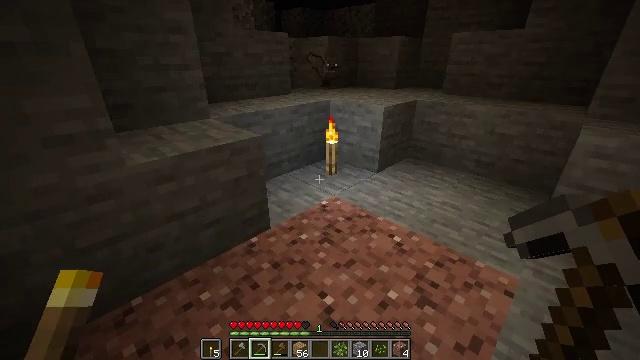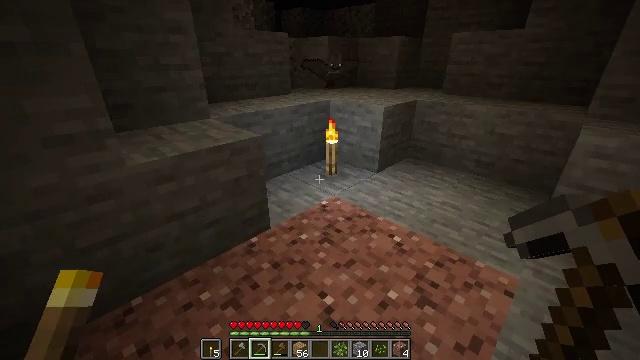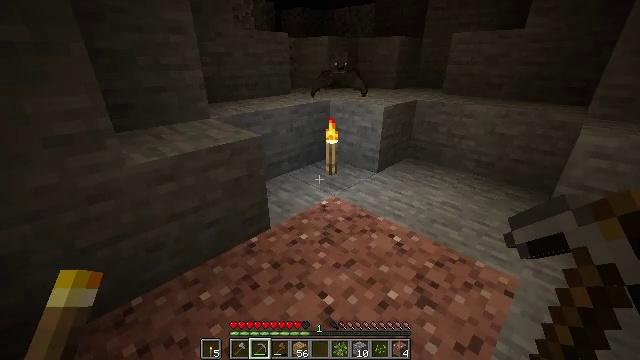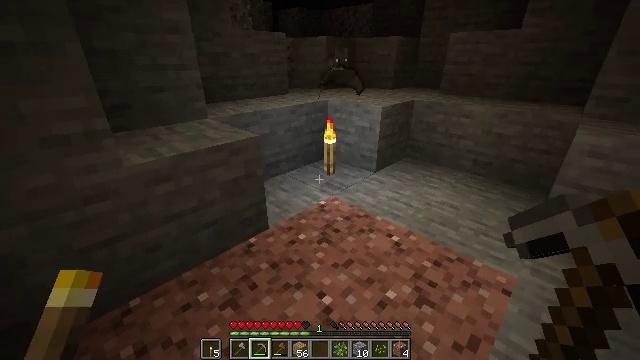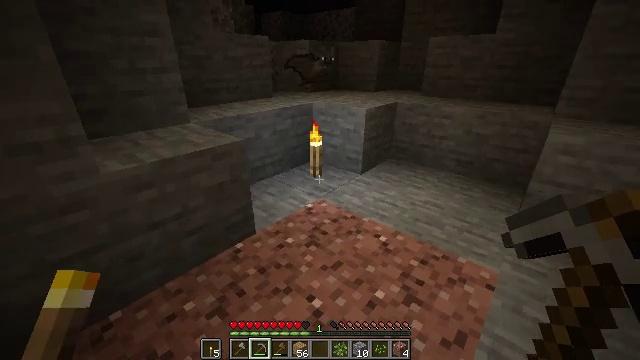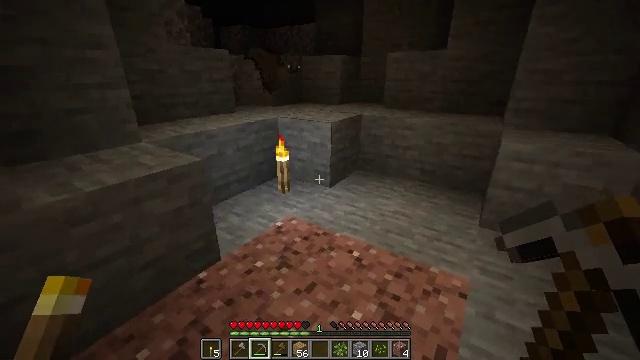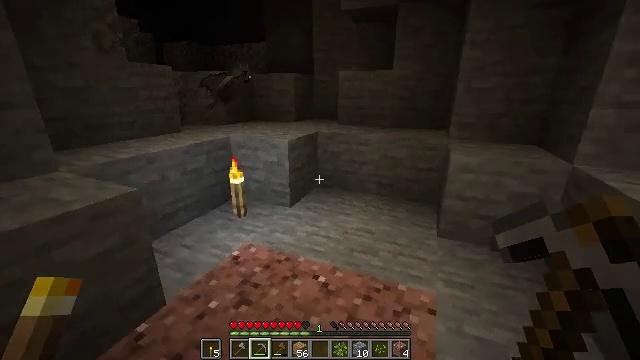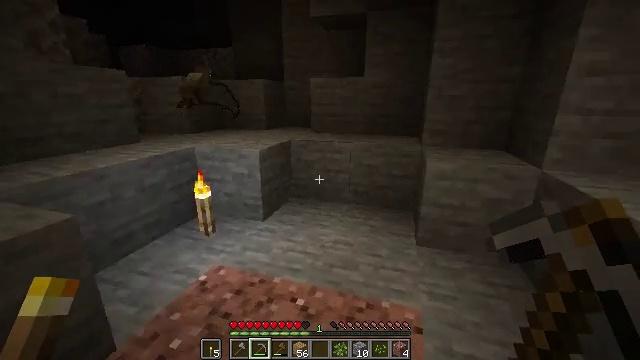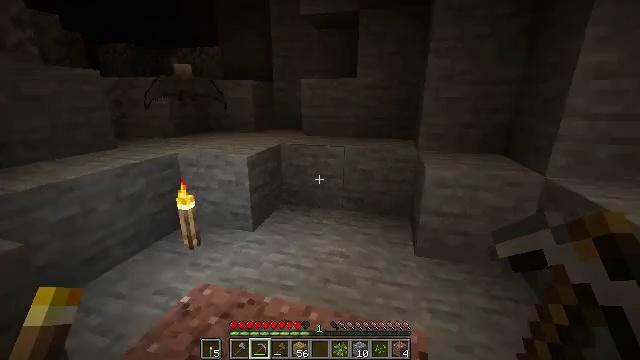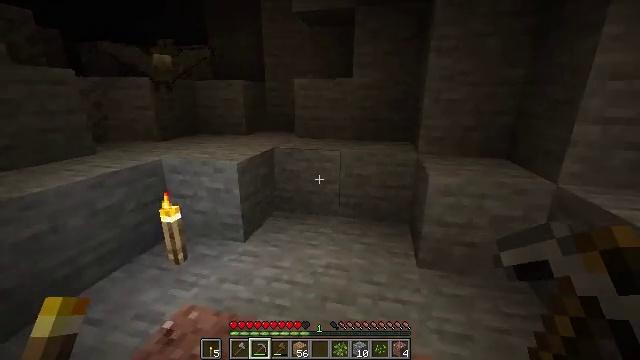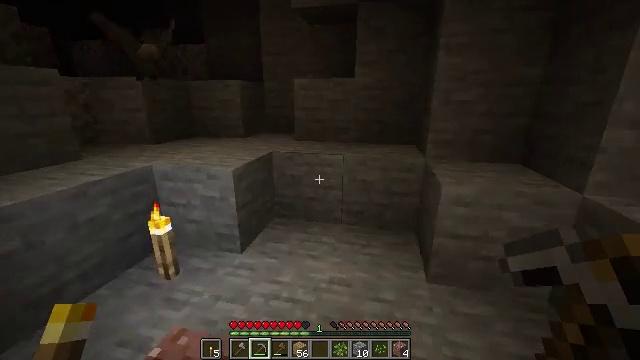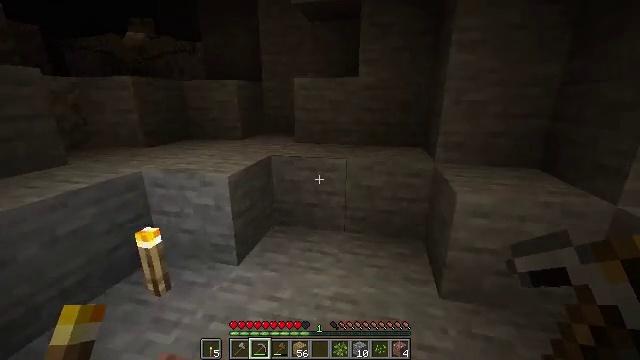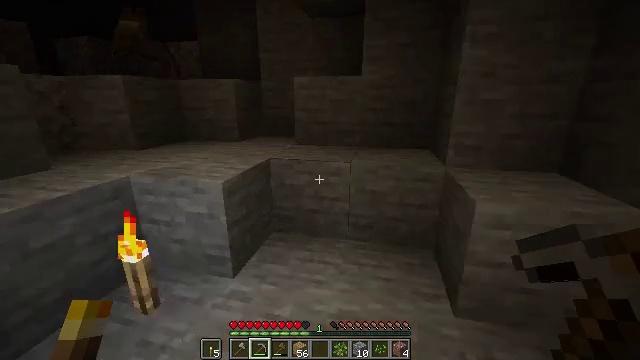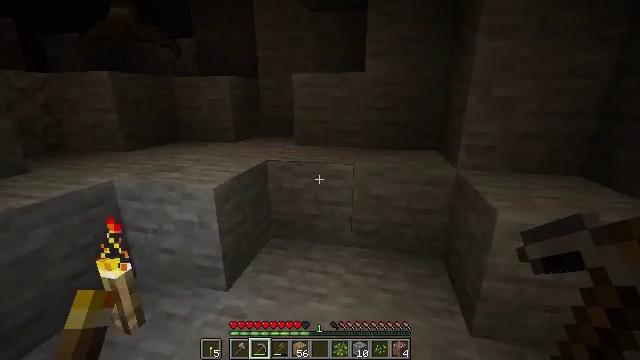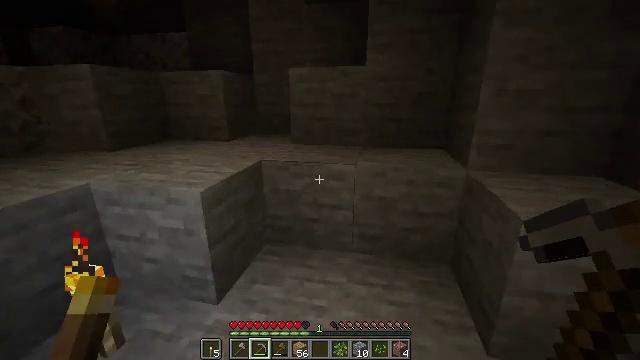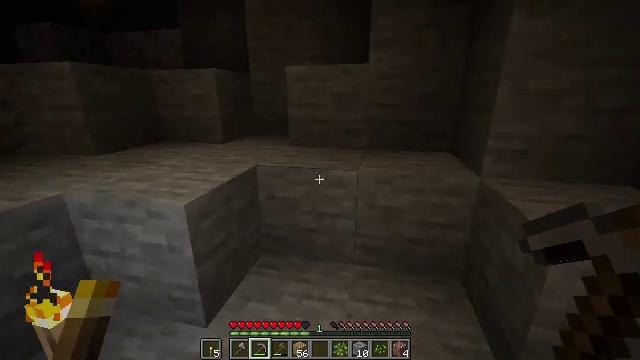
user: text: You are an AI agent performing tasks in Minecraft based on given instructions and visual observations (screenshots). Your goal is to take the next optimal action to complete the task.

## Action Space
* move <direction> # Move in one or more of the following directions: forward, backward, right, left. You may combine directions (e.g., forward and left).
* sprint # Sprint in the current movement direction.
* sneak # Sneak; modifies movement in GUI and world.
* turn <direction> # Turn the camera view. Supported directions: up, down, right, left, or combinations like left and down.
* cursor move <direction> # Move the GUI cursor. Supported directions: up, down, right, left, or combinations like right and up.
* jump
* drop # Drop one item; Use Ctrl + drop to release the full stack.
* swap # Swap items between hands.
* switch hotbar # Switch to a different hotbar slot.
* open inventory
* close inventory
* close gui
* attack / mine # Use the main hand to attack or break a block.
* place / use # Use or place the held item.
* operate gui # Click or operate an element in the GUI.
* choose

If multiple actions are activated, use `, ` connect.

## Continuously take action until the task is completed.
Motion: motion action
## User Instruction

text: Mine the iron ore underground.
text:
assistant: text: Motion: no_op
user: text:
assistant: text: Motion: no_op
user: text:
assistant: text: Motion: no_op
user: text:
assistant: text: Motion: move forward, turn right
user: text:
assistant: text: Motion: move forward, turn right and up
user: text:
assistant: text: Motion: move forward, turn right and up
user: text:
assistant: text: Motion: move forward, turn right and up
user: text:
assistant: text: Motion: move forward, turn right
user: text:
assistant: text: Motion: move forward, turn right
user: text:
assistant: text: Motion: move forward
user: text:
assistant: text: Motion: move forward
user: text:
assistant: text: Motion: move forward
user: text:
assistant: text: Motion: move forward
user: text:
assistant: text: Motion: move forward
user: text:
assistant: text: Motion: move forward
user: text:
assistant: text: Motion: move forward
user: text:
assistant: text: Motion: move forward
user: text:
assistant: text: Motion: move forward
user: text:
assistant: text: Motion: move forward, jump
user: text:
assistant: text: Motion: move forward, jump
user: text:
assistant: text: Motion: move forward, jump
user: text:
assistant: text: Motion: move forward
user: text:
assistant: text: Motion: move forward
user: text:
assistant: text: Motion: no_op
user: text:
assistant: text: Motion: no_op
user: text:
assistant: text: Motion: use / place
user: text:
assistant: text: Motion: no_op
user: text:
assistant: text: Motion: no_op
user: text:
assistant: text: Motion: no_op
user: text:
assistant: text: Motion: no_op